Question: I'm trying to find the shortest distance to travel so that a LineSkillShot,LS-(a vector in 2d plane) hits the target(x,y) in fastest way possible. I know my position and the enemys position, I also know the start and the end of the LineSkillShot vector and the angle between the start of LS(my position) and TP.
So what I'm looking for is the Distance from LineSkillshot to target position(with 90 angle), and the direction that i should move.
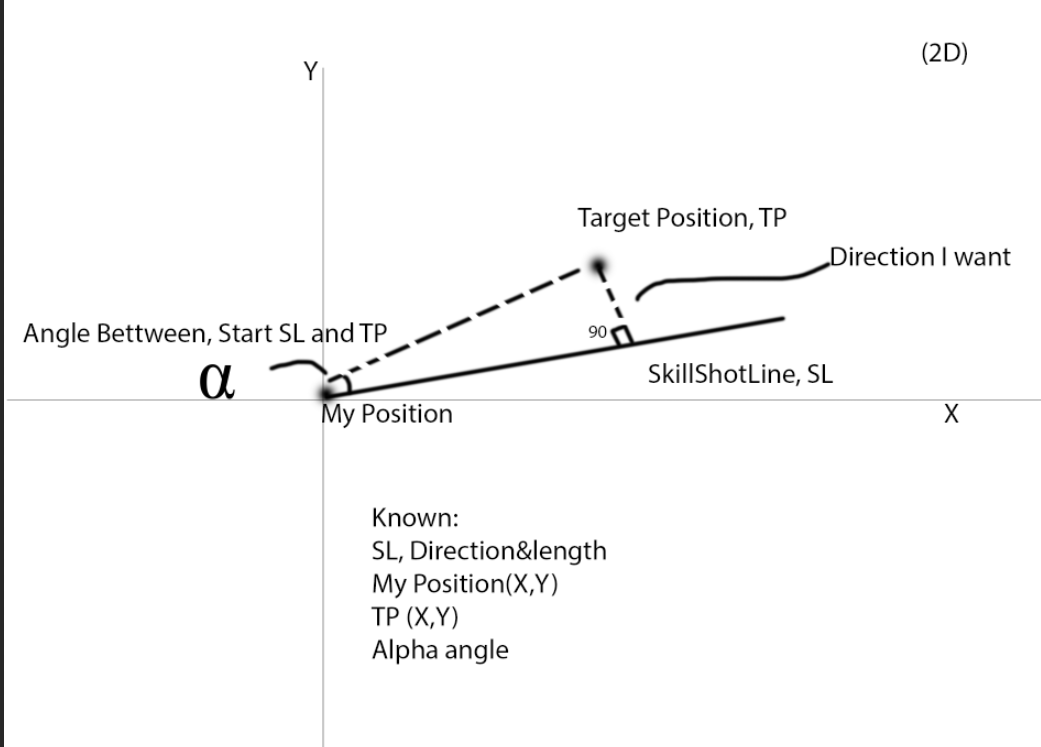
Answer: The code you need is something like this:
'''
using System;
public class Program
{
public static void Main()
{
//Input Data
var myPosition = new Vector(x:0, y:0);
var targetPosition = new Vector(x: 1, y: 2);
var SkillShotLine = Vector.fromPolar(angle: Math.PI /((double)6), radius: 1);
//Calculations
var myPosToTgt = Vector.add(v2: targetPosition, v1: myPosition.getNegative()); //Vector from myPosition to targetPosition
var projOnSL = Vector.calcProjection(projectThisVector: myPosToTgt, onThisVector: SkillShotLine); //Vector projection myPosToTgt on SkillShotLine
var distV = Vector.add(v2: projOnSL, v1: myPosToTgt.getNegative()); //Distance vector
Console.WriteLine("myPosition:" + myPosition.ToString());
Console.WriteLine("targetPosition" + targetPosition.ToString());
Console.WriteLine("SkillShotLine:" + SkillShotLine.ToString());
Console.WriteLine("Distance:" + distV.magnitude);
}
internal class Vector {
private double _x;
private double _y;
public Vector(double x, double y){
this._x = x;
this._y = y;
}
public double x {
get => this._x;
}
public double y {
get => this._x;
}
public double magnitude {
get {
return Math.Sqrt(this._x*this._x + this._y*this._y);
}
}
public double angle {
get {
return Math.Atan2(this._y, this._x);
}
}
public Vector getNegative(){
return new Vector(-this._x, -this._y);
}
public static Vector getNegative(Vector v){
return v.getNegative();
}
public static double dotProduct(Vector v1, Vector v2){
return ((double)v1._x*(double)v2._x) + ((double)v1._y*(double)v2._y);
}
public static Vector fromPolar(double angle, double radius) {
return new Vector(x: radius*Math.Cos(angle), y: radius * Math.Sin(angle));
}
public static Vector scalarProduct(double m, Vector v){
return new Vector(x: (m*v._x) , y: (m*v._y));
}
public static Vector getUnitary(Vector v){
var m = v.magnitude;
return Vector.scalarProduct(m: (1/m), v: v);
}
public static Vector calcProjection(Vector projectThisVector, Vector onThisVector) {
var m = Vector.dotProduct(v1: projectThisVector, v2: onThisVector) / onThisVector.magnitude;
return Vector.scalarProduct(m: m, v: Vector.getUnitary(onThisVector));
}
public override string ToString() {
return string.Format("(x:{0},y:{1}) (angle:{2},radius:{3})", this._x, this._y, this.angle, this.magnitude);
}
public static Vector add(Vector v1, Vector v2){
return new Vector(x: (v1._x + v2._x), y: (v1._y + v2._y));
}
}
}
'''
The code above uses (0,0) as MyPosition, (1,2) as TargetPosition and SkillShotLine as unitary vector pointin to 30 degrees (PI/6 in radians)
The example calculates the vector distV as the perpendicular vector from TargetPosition to the line defined by SkillShotLine as follows:
- - -
<URL>
x